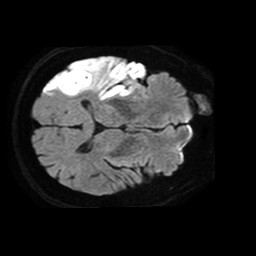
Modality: TRACE
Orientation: axial
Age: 74
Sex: male
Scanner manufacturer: philips
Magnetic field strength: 1.5 T
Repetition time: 3.837 s
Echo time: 0.09719 s